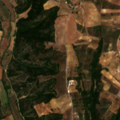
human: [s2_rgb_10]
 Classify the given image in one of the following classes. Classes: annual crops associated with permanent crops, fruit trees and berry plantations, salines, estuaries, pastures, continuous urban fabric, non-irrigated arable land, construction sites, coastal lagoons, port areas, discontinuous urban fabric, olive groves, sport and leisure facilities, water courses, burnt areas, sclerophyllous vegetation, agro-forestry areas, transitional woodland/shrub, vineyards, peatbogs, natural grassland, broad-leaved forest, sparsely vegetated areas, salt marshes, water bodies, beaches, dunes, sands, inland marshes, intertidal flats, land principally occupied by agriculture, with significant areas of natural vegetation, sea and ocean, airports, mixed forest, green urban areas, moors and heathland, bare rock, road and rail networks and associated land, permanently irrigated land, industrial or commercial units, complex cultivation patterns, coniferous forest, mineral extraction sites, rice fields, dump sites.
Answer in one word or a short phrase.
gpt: non-irrigated arable land, complex cultivation patterns, land principally occupied by agriculture, with significant areas of natural vegetation, transitional woodland/shrub